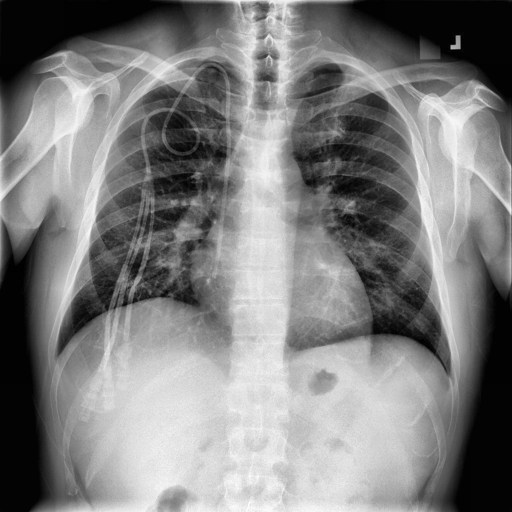
Finding: NORMAL